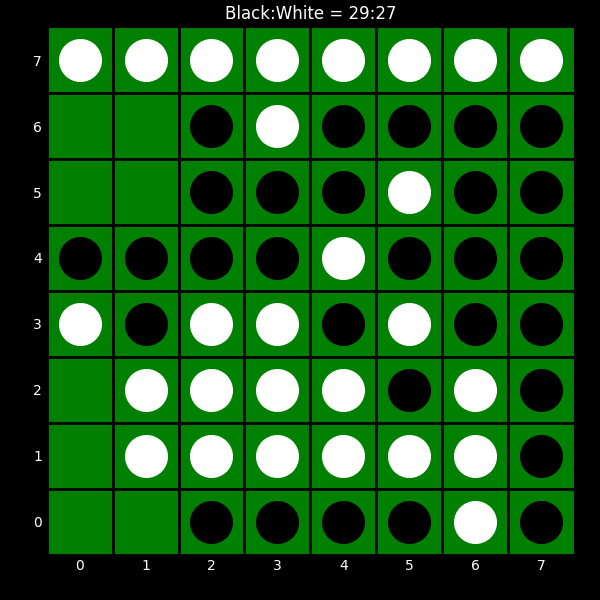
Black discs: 29
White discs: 27